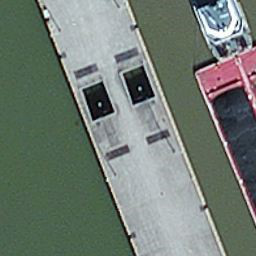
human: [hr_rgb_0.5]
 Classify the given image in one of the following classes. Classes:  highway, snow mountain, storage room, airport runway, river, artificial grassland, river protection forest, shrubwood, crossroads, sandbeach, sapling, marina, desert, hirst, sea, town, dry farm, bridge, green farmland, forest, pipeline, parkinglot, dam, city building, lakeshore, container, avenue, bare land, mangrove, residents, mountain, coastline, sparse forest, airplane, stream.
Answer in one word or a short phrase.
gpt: bridge